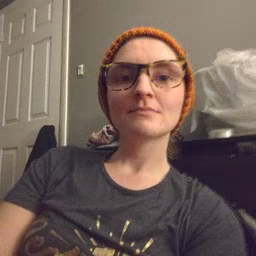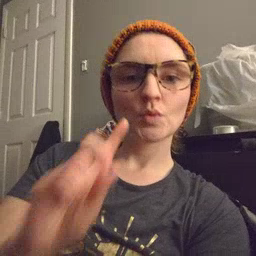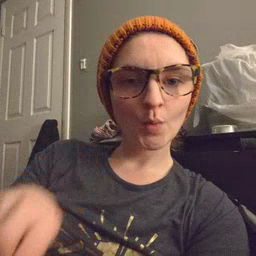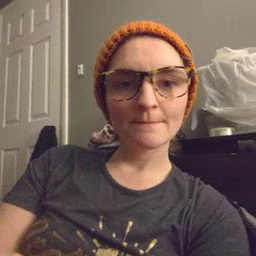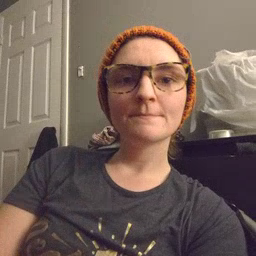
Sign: go